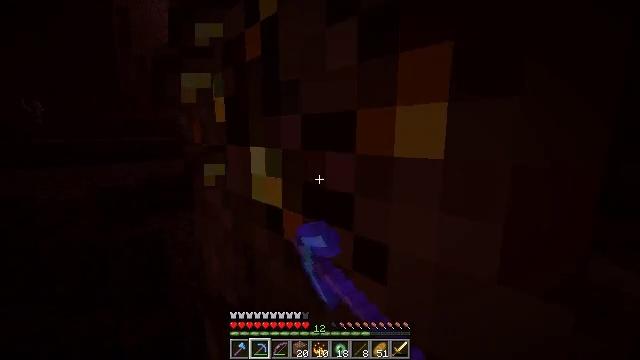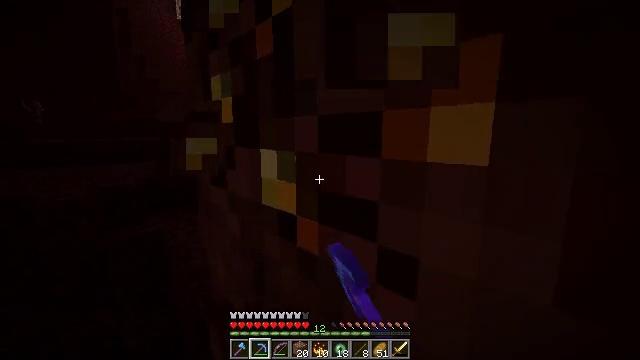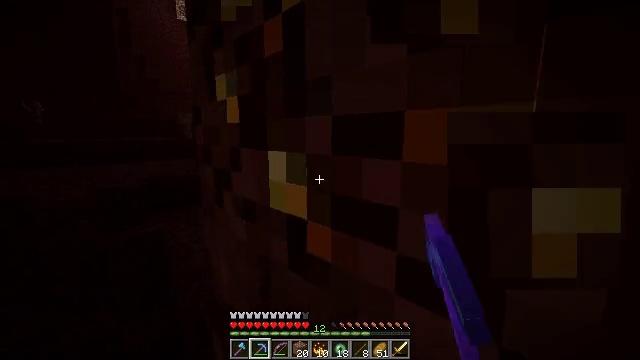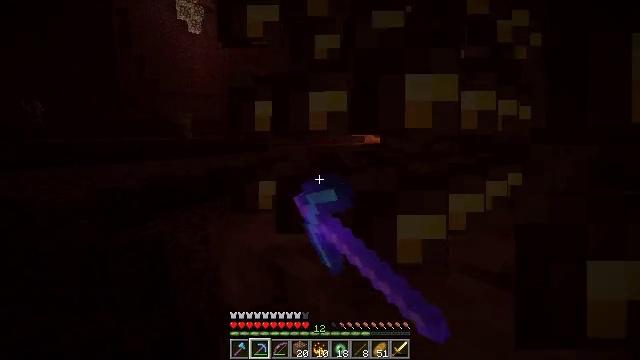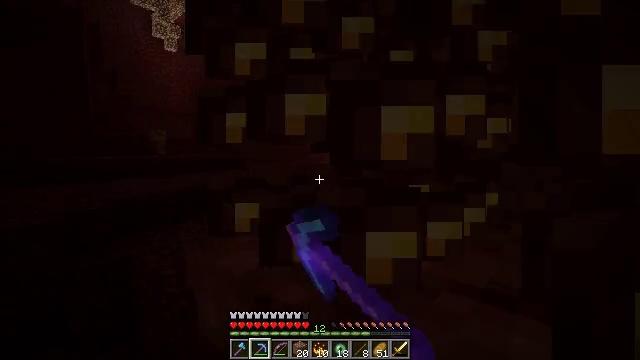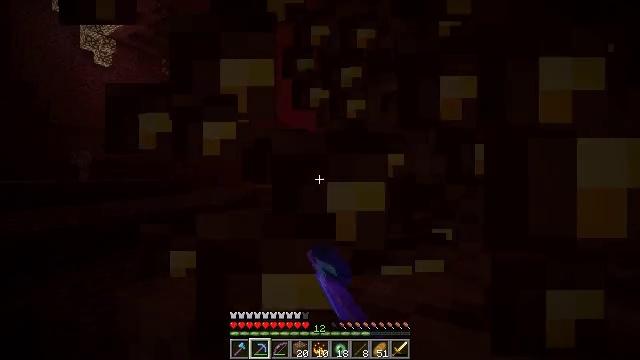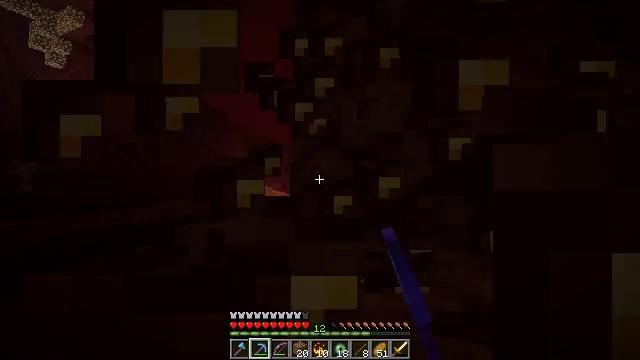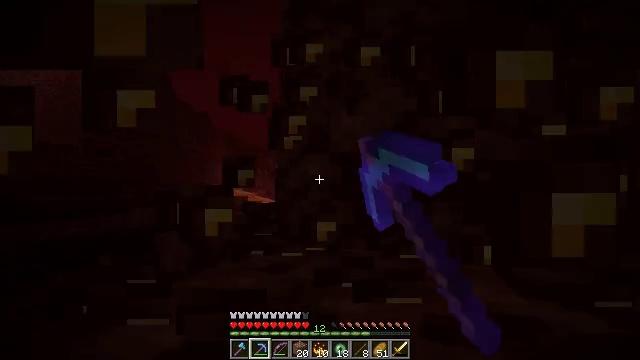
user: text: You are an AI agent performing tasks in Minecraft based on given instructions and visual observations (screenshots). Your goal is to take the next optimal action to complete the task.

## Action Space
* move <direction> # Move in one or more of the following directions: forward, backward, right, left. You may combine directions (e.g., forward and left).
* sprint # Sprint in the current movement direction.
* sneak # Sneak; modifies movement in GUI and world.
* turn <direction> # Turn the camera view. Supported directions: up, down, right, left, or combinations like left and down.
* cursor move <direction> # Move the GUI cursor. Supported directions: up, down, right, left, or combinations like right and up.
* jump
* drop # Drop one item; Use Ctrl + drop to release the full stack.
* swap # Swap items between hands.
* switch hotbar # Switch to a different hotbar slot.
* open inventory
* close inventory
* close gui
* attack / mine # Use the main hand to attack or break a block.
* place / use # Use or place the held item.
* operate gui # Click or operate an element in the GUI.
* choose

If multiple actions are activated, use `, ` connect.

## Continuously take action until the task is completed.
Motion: motion action
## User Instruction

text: Gather nether gold ore using a pickaxe.
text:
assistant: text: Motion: move forward, sneak, attack / mine
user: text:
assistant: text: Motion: move forward, sneak, attack / mine
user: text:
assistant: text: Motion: move forward, sneak, attack / mine
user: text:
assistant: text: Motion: move forward, sneak, turn right and up, attack / mine
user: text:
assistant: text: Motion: move forward, sneak, turn right and up, attack / mine
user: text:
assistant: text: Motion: sneak, turn right and up, attack / mine
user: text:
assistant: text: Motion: sneak, turn right and up, attack / mine
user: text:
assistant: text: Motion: sneak, attack / mine